Question: I have a small news module on the home page in my website. It shows the news articles added from the Joomla admin.
It shows the article title in the module section.
But I do not want to show article title in the news module on the home page. I need to show some other text in the news module instead of the news title.
For this I have added a new custom parameter called "News title" in the article manager.
This new custom parameter is getting saved and updated properly with the other article content.
But I am having problems while retrieving the value of this custom parameter in the news module.
Below is the code which is used to get the title of the article in the module.
'''
// getting content
$this->content = $newsClass->getNewsStandardMode($categories, $sql_where, $this->config, $this->config['news_amount']);
//
$this->SIDTab = $this->content['SID'];
$this->titleTab = $this->content['title'];
$this->textTab = $this->content['text'];
$this->idTab = $this->content['ID'];
$this->cidTab = $this->content['CID'];
'''

Below is my code used to show article title.
'''
function render(&$params)
{
$content = array();
//
for($i = 0; $i < count($this->idTab); $i++)
{
$content[$i] = '';
//
if($this->config['links'] == 1)
{
$url = $this->idTab[$i].'&Itemid='.$this->config['item_id'];
if ($this->config['url'] != ""){
$content[$i] .= '<a href="'.$this->config['url'] .'">';
} else {
$content[$i] .= '<a href="'.JRoute::_(ContentHelperRoute::getArticleRoute($url, $this->cidTab[$i], $this->SIDTab[$i])).'">';
}
}
// some more code }
'''
Please help.
Thanks.
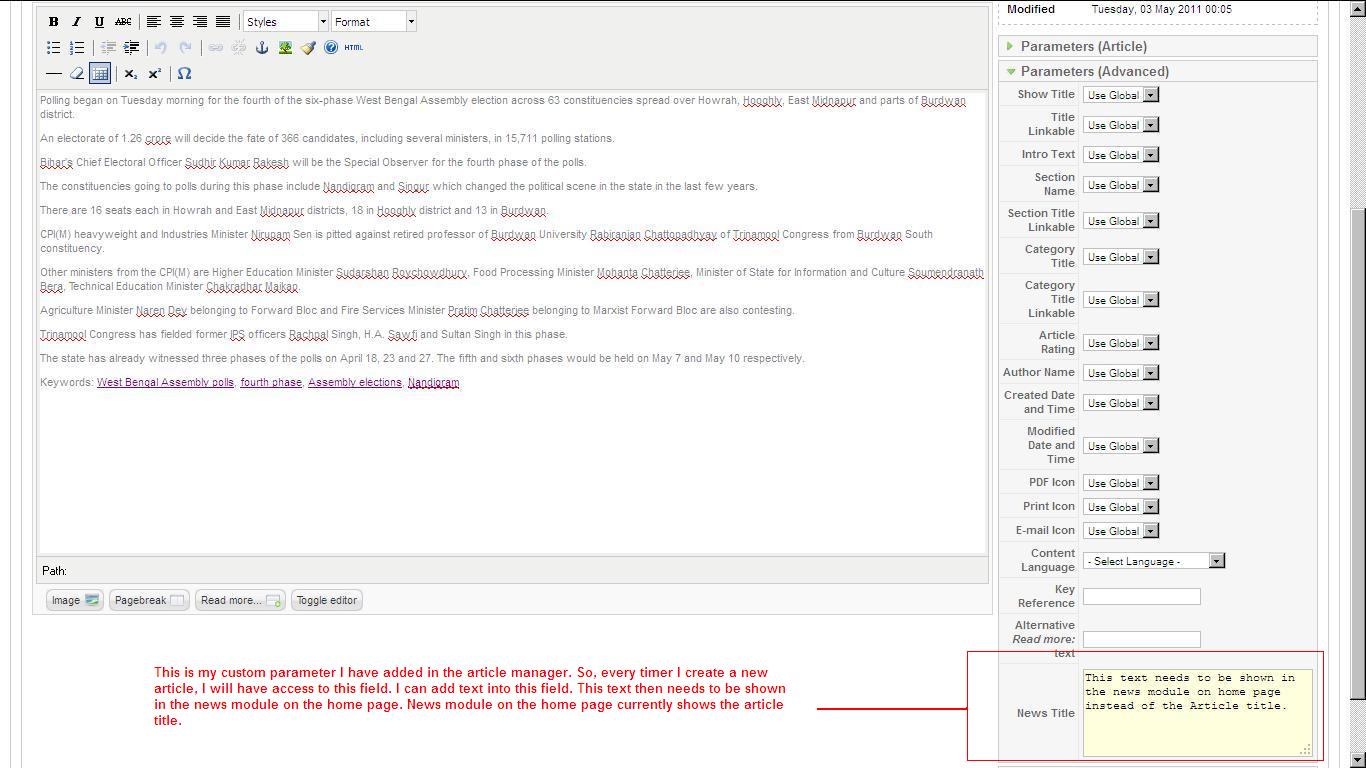
Answer: When the module is getting the parameters, it is pull the module parameters, not the parameters from the article. The parameters for the article are stored in the attributes fields in the jos_content table. You'll need to get your text from there.
There is an easier way to do this without hacking the core. I noticed that you do not have any intro text in your article. It would be much easier to put the text you want to use at the beginning of the article content and insert a read more break after it. Now the text you want will be processed as intro text by Joomla. You can set it to display in the module and to be hidden in the article view. This prevents you from having to hack the core so you can update easily and should make it easier to display the content you want.